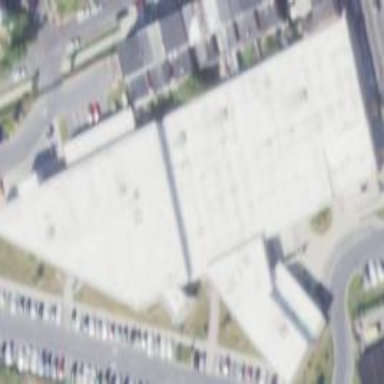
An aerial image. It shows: Clinic building.